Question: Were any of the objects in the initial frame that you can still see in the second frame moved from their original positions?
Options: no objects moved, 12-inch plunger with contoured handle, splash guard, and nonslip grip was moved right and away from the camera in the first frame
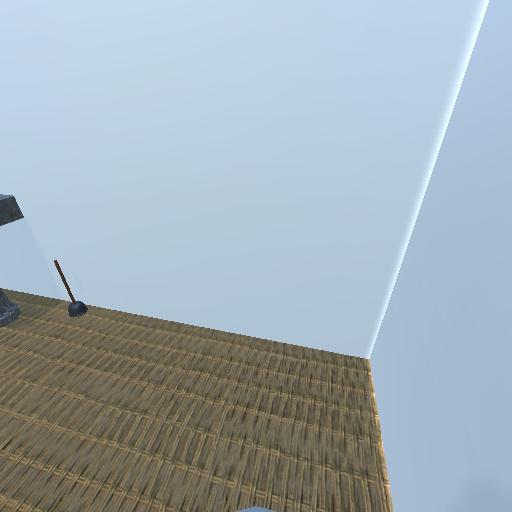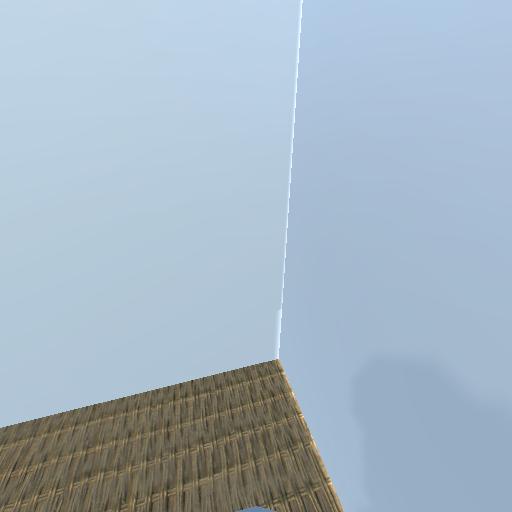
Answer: no objects moved